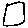
Label: square